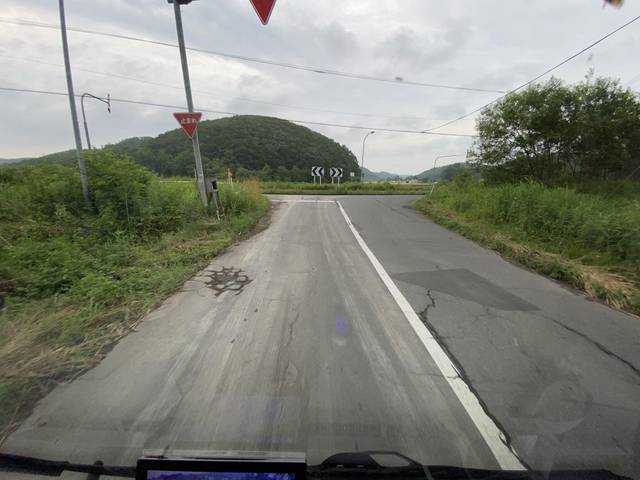
Region: Japan
Coordinates: 42.879, 141.759